Interaction volume radius: 5 \u00c5
Interaction volume height: 20 \u00c5
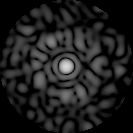
Disorder parameter: 0.8396